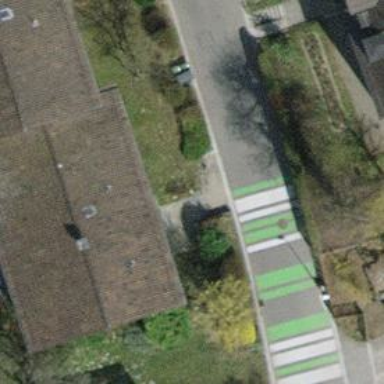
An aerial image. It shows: Asphalt road designated as living street.